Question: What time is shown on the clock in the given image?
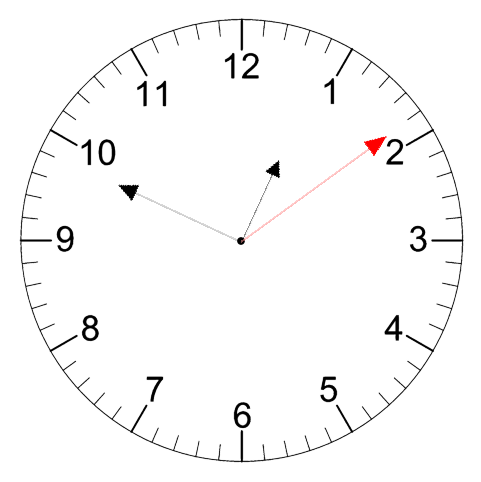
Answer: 12:49:09